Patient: sex F, age 26
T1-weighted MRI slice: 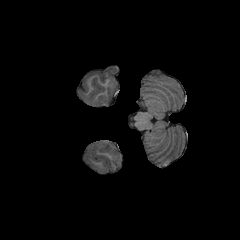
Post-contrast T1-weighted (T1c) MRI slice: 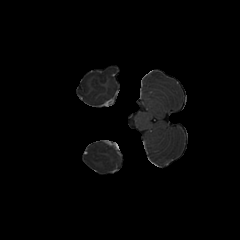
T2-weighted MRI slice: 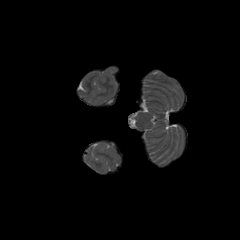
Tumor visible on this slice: no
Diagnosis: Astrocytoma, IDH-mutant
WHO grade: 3